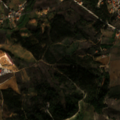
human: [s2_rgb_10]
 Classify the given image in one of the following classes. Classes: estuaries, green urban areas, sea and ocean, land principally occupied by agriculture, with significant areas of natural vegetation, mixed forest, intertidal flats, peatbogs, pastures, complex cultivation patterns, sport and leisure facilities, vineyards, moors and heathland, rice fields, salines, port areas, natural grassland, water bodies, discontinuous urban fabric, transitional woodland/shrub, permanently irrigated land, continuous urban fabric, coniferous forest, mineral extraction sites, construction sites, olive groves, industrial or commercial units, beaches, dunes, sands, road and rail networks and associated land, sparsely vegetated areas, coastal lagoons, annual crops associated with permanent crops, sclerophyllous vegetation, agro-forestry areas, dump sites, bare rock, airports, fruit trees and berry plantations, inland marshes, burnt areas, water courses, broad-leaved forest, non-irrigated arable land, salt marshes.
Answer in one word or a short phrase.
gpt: discontinuous urban fabric, olive groves, complex cultivation patterns, land principally occupied by agriculture, with significant areas of natural vegetation, broad-leaved forest